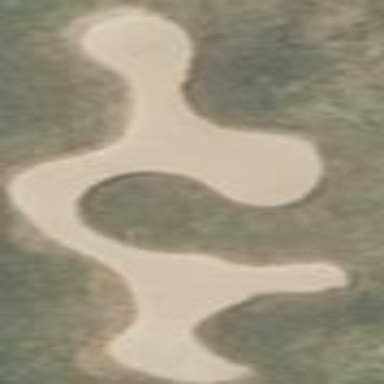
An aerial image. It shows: Golf bunker filled with natural sand.